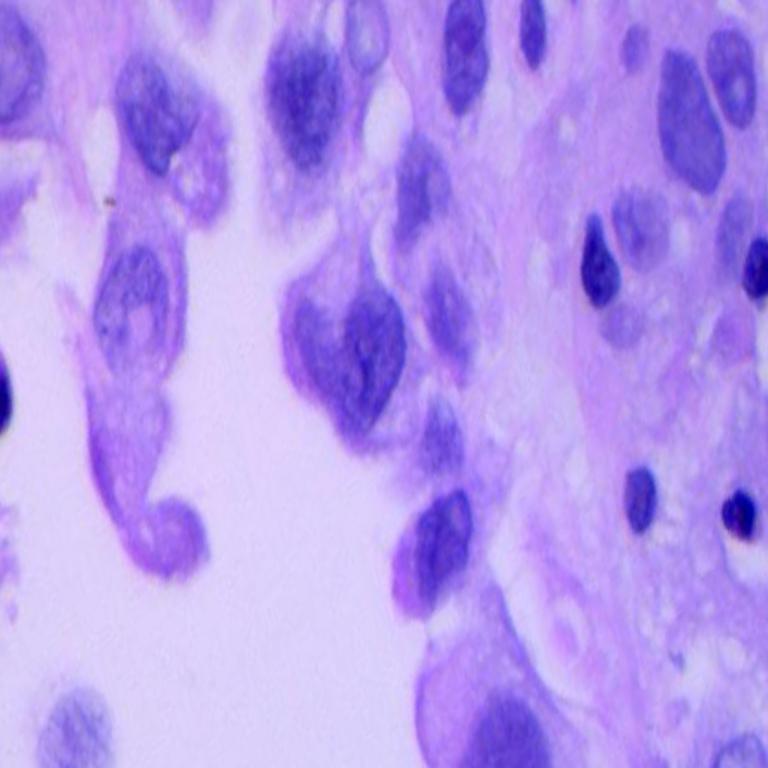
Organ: lung
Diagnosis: adenocarcinomas